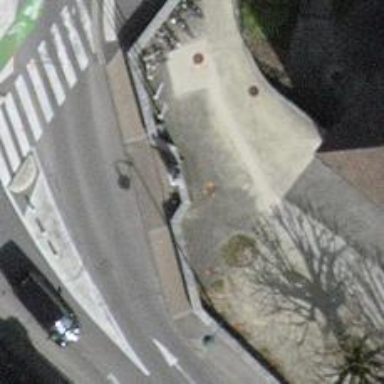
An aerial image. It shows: Historic memorial.